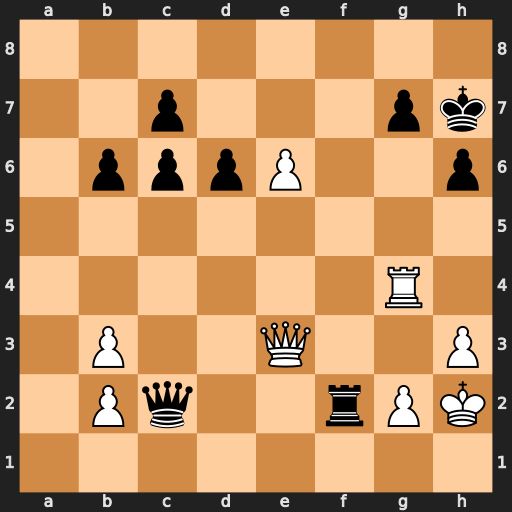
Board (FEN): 8/2p3pk/1pppP2p/8/6R1/1P2Q2P/1Pq2rPK/8
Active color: w
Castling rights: -
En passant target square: -
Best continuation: e7 Re2 e8=Q Rxe3 Qxe3